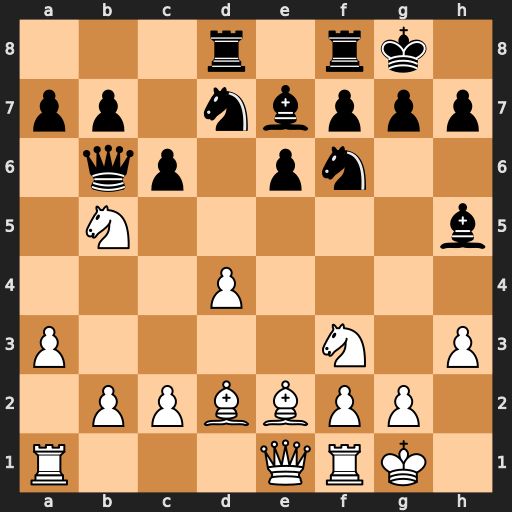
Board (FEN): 3r1rk1/pp1nbppp/1qp1pn2/1N5b/3P4/P4N1P/1PPBBPP1/R3QRK1
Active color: w
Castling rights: -
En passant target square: -
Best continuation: Ba5 cxb5 Bxb6